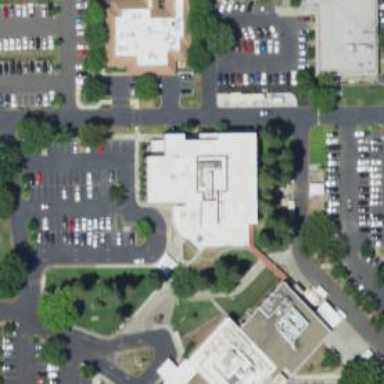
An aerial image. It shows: Hospital building.